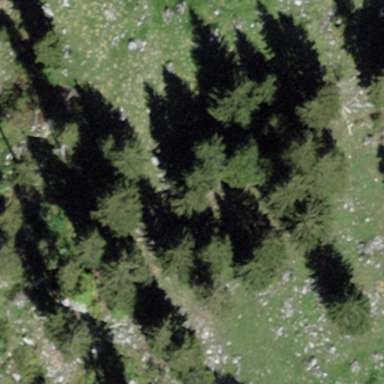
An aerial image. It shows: Forest area.